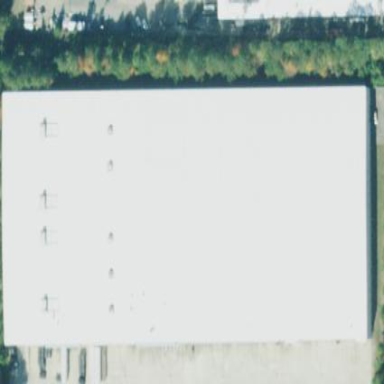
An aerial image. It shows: Warehouse.